Question: I am trying to create a panel which slides over my views to display more content very similar to the app store on the ipad:

Is there a class for something like this or will i have to create it from scratch?
Thanks in advance,
Ben
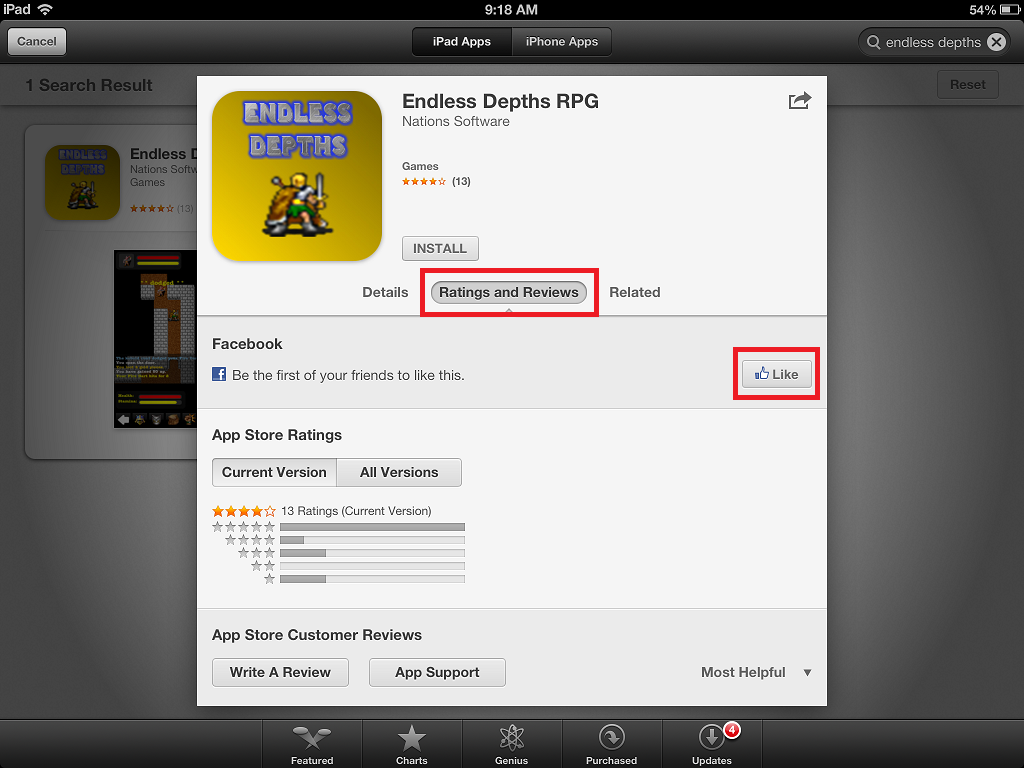
Answer: I found out how to do this, use:
'''
UIViewController *sampleView = [[UIViewController alloc]init];
[sampleView setModalPresentationStyle:UIModalPresentationFormSheet];
[self presentViewController:sampleView animated:YES completion:NULL];
'''
If you want square corners like on the app store you can use:
'''
self.view.layer.cornerRadius = 0;
'''
In the viewWillAppear:(BOOL)animated method of the UIViewController you use. You will need to import QuartzCore/QuartzCore.h.